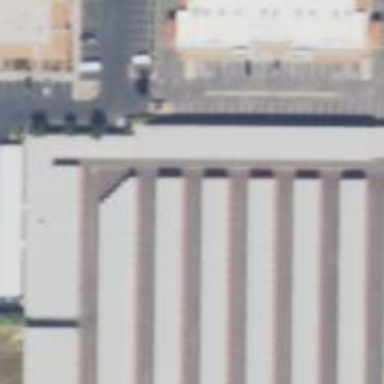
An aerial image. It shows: Storage rental shop.